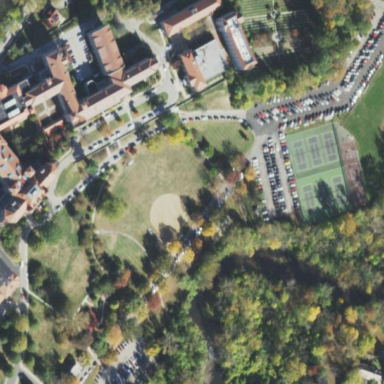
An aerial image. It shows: College or university.